Field crop: maize
Growth stage: 2
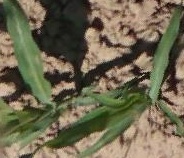
Species: maize